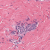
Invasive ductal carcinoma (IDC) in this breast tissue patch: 0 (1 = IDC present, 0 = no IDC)